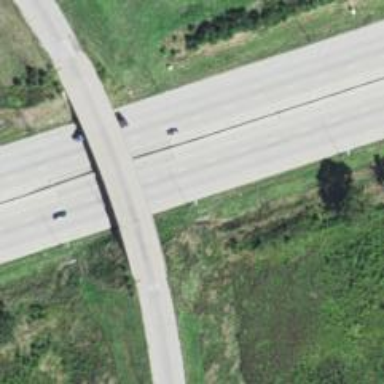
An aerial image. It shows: Asphalt motorway.